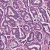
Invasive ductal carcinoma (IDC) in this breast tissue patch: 1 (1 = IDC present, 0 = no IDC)